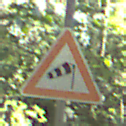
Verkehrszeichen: SeitenwindVonRechts
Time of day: Midday
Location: Outdoor (Nature)
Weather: Clear
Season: NotSpecified
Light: Natural